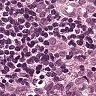
Metastatic tissue present: yes